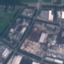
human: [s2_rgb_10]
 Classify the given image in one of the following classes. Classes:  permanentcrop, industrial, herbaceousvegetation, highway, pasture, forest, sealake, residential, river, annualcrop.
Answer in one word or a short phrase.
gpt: Industrial